Question: I have a and folder, inside my client folder I have 2 Angular apps '/website' and '/dashboard'
My current routing setup (just for development) going to '/' will load the website app and views and '/dashboard' loads the dashboard up:
'''
//website api ==================================================================
var website = express.Router();
app.use('/', website);
app.use('/', express.static("../client/"));
console.log(__dirname + "../client/");
website.use(function(req, res, next) {
console.log(req.method, req.url);
next();
});
website.get('/', function(req, res) {
var path = 'index.html';
res.sendfile(path, { 'root': '../client/website/' });
});
//dashboard api ================================================================
var dashboard = express.Router();
app.use('/dashboard', dashboard);
dashboard.use(function(req, res, next) {
console.log(req.method, req.url);
next();
});
dashboard.get('/dashboard', function(req, res) {
var path = 'index.html';
res.sendfile(path, { 'root': '../client/dashboard/' });
});
// API to add new accounts:
app.post('/api/accounts/', accountsController.create);
'''
'var Account = $resource('/api/accounts');'
'''
// API to add new accounts:
app.post('/api/accounts/', accountsController.create);
'''

'POST <URL>'
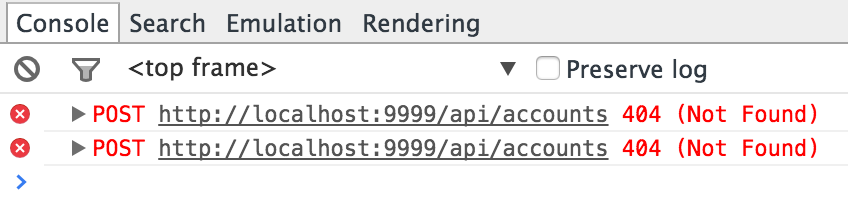
Answer: I think it's the mismatch of trailing slash vs. no trailing slash between your angularjs code and your expressjs code. Try 'app.post('/api/accounts', accountsController.create);'.